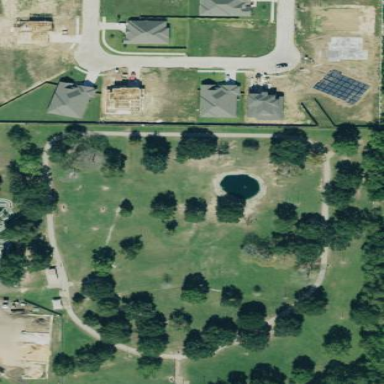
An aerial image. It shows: Dog park for leisure land.